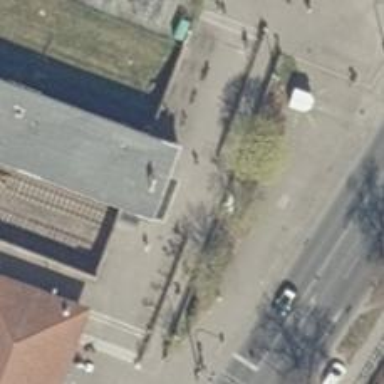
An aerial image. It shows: Subway entrance for railway system.